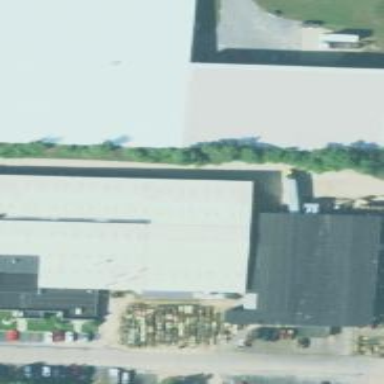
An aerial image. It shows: Office building.